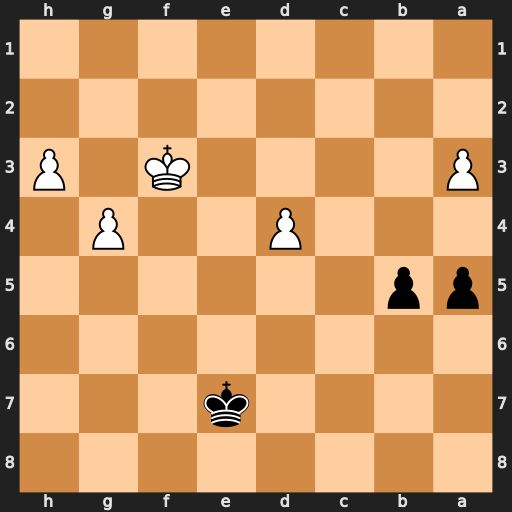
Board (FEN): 8/4k3/8/pp6/3P2P1/P4K1P/8/8
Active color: b
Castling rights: -
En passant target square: -
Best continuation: b4 axb4 a4 g5 a3